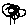
Label: tree